Field crop: tomato
Growth stage: 1
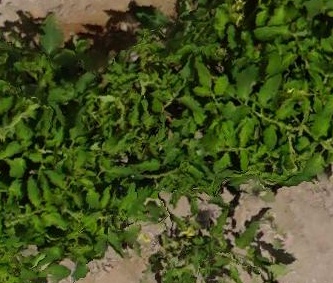
Species: tomato